Question: Could someone point me to links and/or ideas on how to design a button similar to the android market "Install Button" using XML alone. i don't want to create something from gimp / photoshop and use it as android:src.
Please reference to the picture below from
<URL>

If you notice the installed button it has a white rectangle stroke, black rectangle border, filled with blue.
[Note: the above picture does not belong to me, and link has been pasted indicating the copyrighted owner. The picture has been quoted as reference solely for the purpose of demonstrating the "installed" button and nothing else]
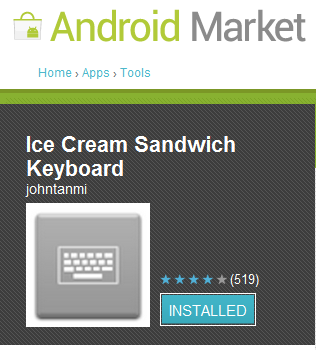
Answer: You can do that with a linear layout with a white background, and a button with blue background inside. Give smaller values for button size, so it fits inside to leave some space so white borders are shown. User a selector for button, to change it's color in different states. More about selector <URL>